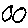
Label: moon